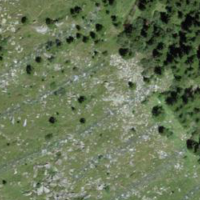
EUNIS habitat code: 23
Species observed at this site:
Arnica montana